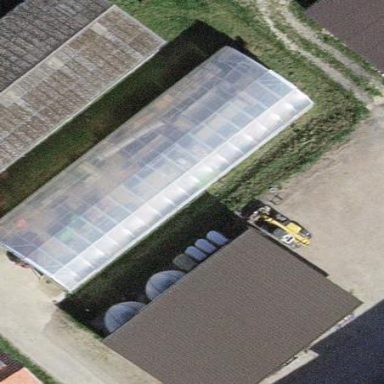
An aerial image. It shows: Greenhouse.